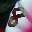
Label: 8